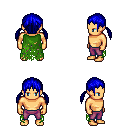
a pixel art fantasy rpg character, male body template, human, tanned skin, green tattered cape, magenta pants, blue twin-tailed hairstyle, four views (front, back, left, right), 2x2 character sprite sheet, small pixel art, hard edges, no anti-aliasing